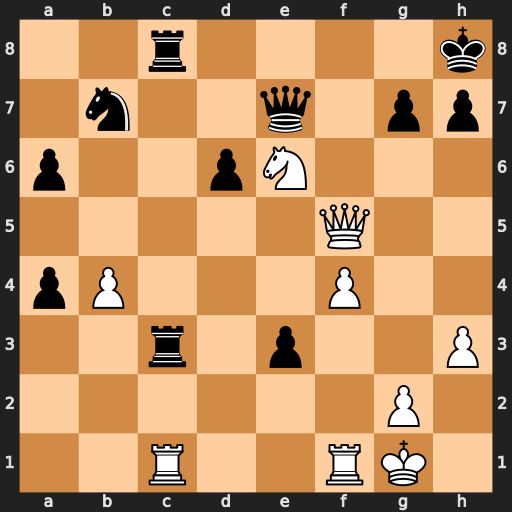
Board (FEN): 2r4k/1n2q1pp/p2pN3/5Q2/pP3P2/2r1p2P/6P1/2R2RK1
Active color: w
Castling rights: -
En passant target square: -
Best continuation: Ng5 g6 Qxc8+ Rxc8 Rxc8+